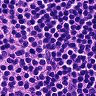
Metastatic tissue present: no